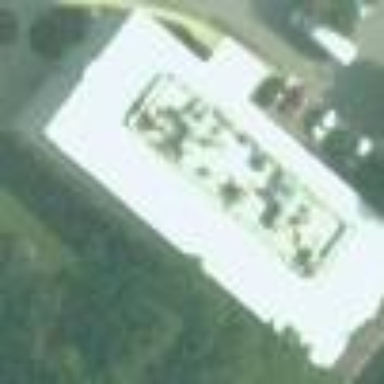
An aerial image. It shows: Commercial building.